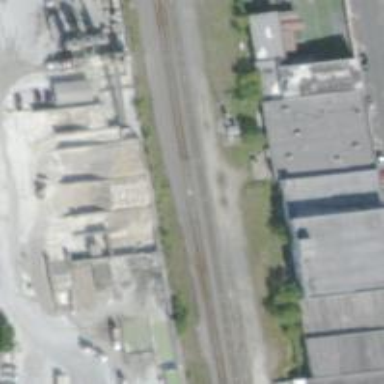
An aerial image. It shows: Site related to the railway.